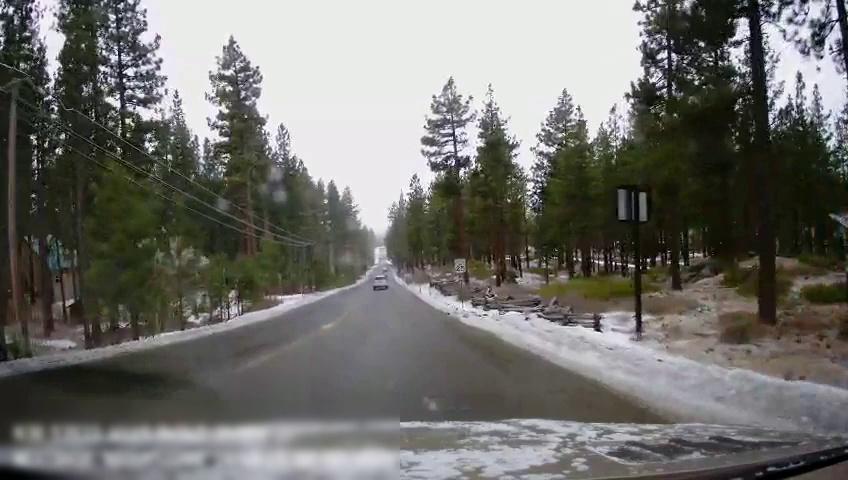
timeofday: Day
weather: Snowy
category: Drivable Space
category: Vehicles | SUV
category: Lanes | Current Lane